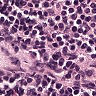
Metastatic tissue present: no